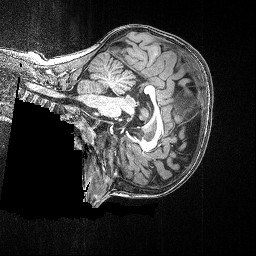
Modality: T1w
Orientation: sagittal
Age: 80
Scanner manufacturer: siemens
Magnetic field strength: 3 T
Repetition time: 2.5 s
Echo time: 0.00347 s